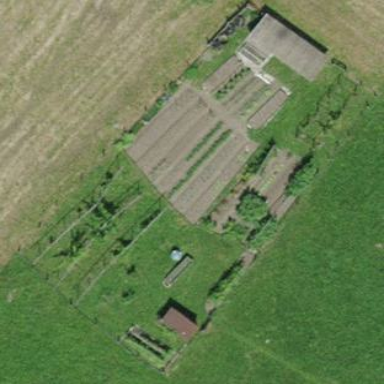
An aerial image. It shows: Area designated for allotments.